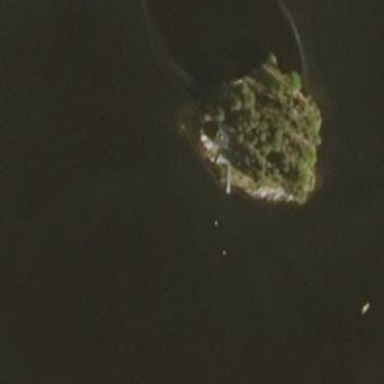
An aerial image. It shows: Island covered with dense forest.